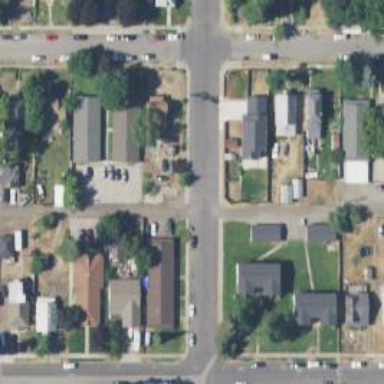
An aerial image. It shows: Alley classified as service road.